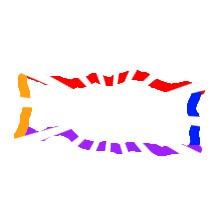
Shape: rectangle